Field crop: maize
Growth stage: 2
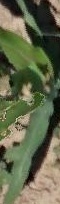
Species: maize